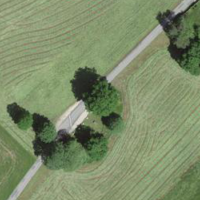
EUNIS habitat code: 24
Species observed at this site:
Rupicapra rupicapra